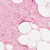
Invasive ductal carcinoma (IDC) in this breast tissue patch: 0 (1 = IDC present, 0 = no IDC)